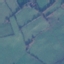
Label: Pasture